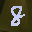
Label: 8